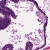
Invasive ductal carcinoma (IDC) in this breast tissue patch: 0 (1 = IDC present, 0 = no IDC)